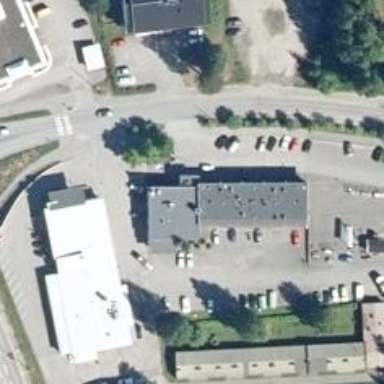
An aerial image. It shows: Pharmacy providing healthcare services.